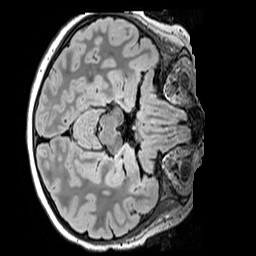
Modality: FLAIR
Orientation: axial
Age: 11
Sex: male
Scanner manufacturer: siemens
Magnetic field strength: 3 T
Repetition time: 5 s
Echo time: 0.388 s